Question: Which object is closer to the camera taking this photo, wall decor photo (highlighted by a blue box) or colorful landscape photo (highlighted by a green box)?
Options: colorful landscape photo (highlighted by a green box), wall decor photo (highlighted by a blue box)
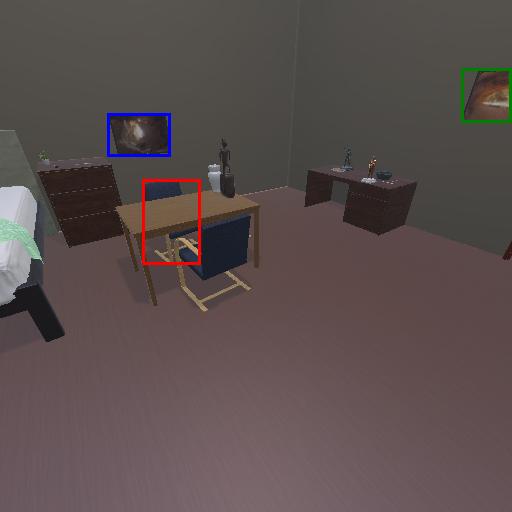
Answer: colorful landscape photo (highlighted by a green box)